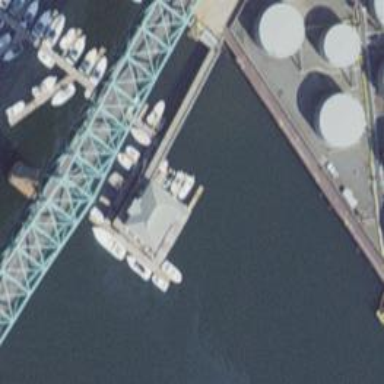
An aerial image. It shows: Man-made pier.